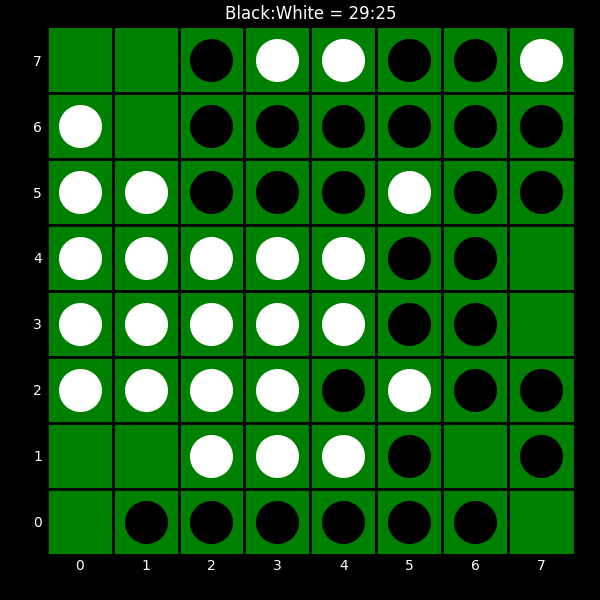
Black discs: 29
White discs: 25